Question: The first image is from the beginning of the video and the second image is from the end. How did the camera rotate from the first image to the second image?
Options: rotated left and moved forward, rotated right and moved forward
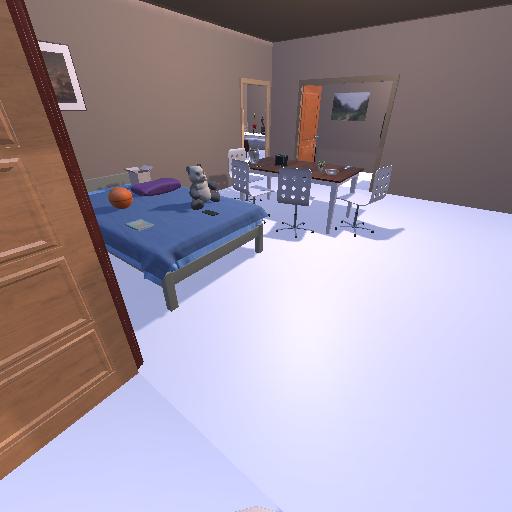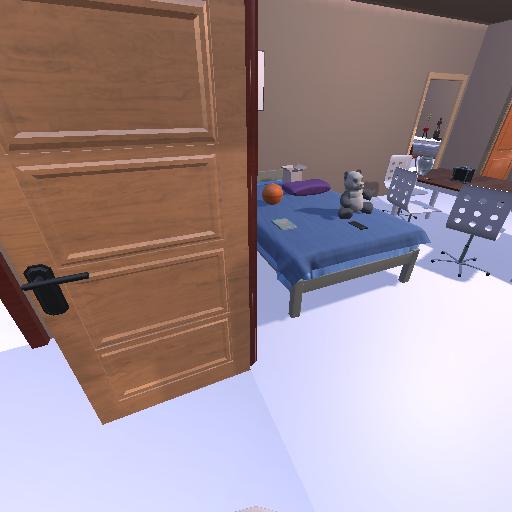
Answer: rotated left and moved forward